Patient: sex F, age 33
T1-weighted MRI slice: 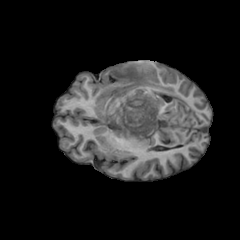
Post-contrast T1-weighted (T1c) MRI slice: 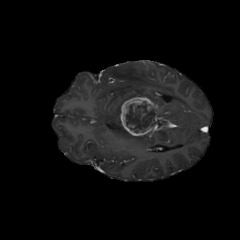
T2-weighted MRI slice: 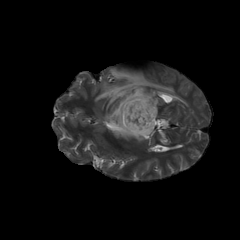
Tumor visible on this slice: yes
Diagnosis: Glioblastoma, IDH-wildtype
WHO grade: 4